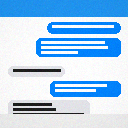
Screen state: on